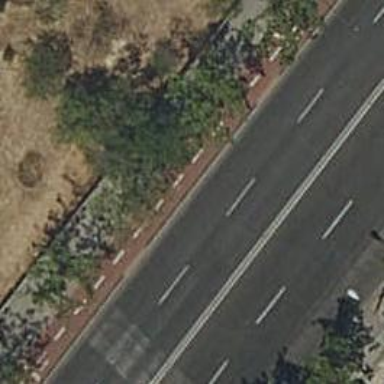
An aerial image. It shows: Cycleway with concrete surface.